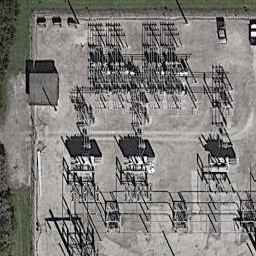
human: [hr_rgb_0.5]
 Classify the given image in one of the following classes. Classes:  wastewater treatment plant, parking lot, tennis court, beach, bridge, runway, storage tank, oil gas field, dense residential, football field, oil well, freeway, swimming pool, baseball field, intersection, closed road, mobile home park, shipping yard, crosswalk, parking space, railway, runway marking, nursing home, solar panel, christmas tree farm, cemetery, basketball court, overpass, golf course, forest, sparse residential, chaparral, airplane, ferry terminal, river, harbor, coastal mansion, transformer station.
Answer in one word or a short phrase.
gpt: transformer station